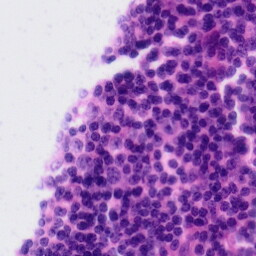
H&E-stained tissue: Tonsil